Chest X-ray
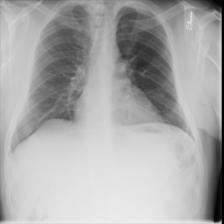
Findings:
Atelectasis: negative
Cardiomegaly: negative
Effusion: negative
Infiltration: negative
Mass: negative
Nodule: negative
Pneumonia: negative
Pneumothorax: negative
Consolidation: negative
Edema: negative
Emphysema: negative
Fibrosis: negative
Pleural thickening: negative
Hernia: negative